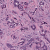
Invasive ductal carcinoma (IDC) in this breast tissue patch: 1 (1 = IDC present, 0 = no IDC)